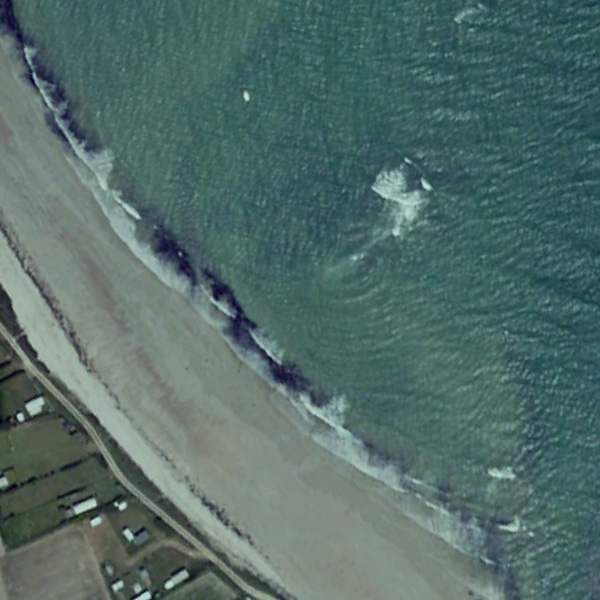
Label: Beach